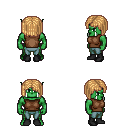
a pixel art fantasy rpg character, male body template, orc, green skin, brown sleeveless shirt, teal pants, light blonde pageboy hairstyle, black shoes, four views (front, back, left, right), 2x2 character sprite sheet, small pixel art, hard edges, no anti-aliasing